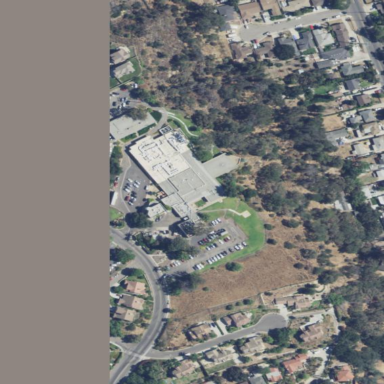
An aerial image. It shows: Hospital building.